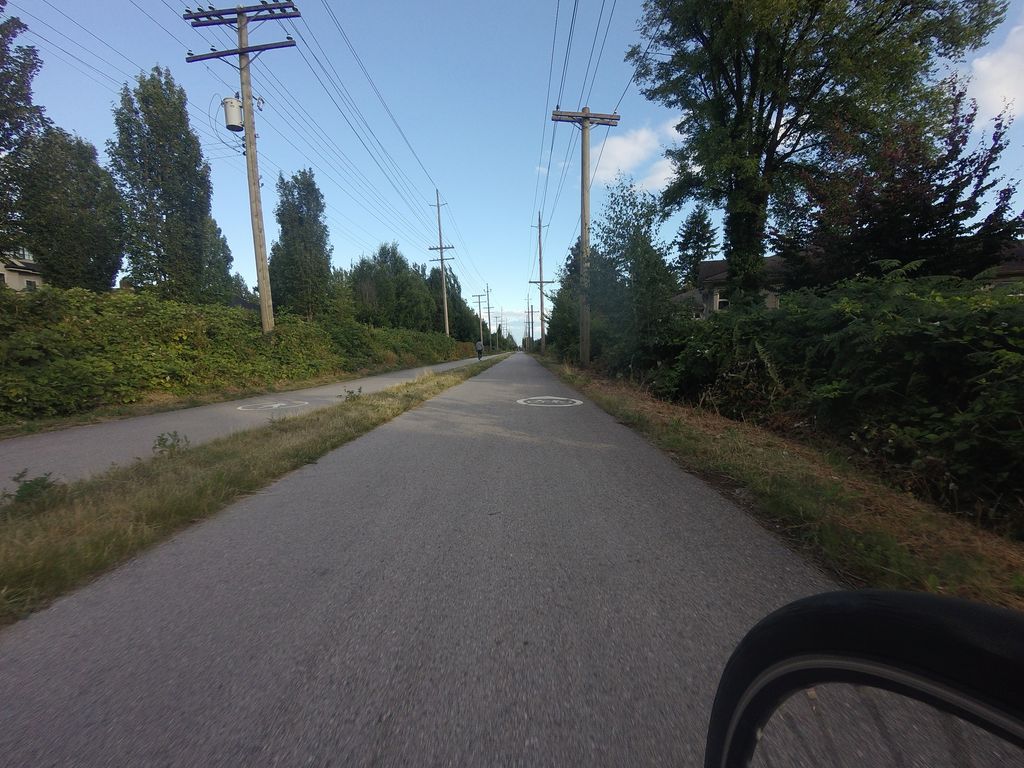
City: vancouver